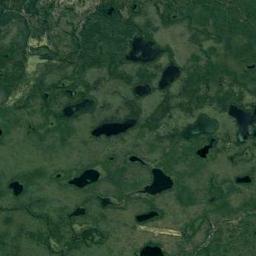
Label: wetland